Interaction volume radius: 5 \u00c5
Interaction volume height: 15 \u00c5
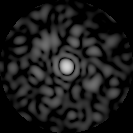
Disorder parameter: 0.8178